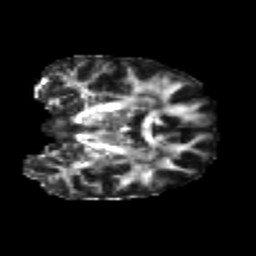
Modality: FA
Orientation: coronal
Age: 24
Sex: female
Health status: healthy
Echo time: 0.074 s